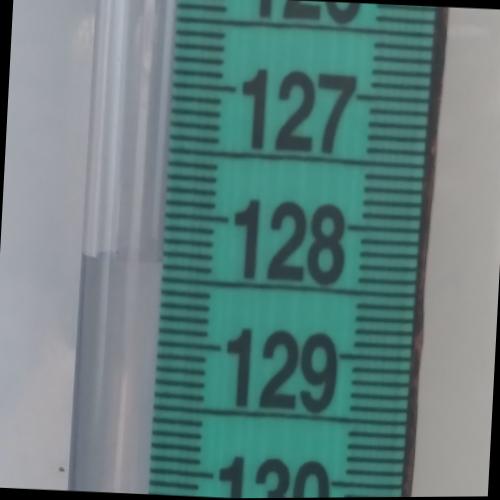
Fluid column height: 128.4 cm